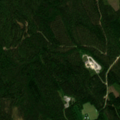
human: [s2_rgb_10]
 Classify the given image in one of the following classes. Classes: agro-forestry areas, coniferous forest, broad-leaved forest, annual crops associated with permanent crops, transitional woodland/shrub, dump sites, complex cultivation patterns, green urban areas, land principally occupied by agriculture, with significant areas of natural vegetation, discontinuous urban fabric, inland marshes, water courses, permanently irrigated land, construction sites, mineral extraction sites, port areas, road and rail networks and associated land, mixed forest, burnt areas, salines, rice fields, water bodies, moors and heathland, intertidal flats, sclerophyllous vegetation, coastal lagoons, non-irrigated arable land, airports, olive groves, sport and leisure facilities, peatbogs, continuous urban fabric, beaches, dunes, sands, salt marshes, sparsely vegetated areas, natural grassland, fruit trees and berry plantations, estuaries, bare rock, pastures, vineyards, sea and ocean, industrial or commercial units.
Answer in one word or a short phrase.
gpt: coniferous forest, mixed forest